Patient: sex F, age 62
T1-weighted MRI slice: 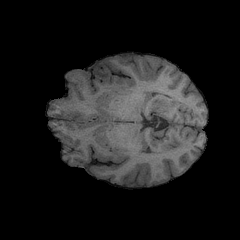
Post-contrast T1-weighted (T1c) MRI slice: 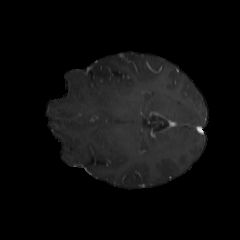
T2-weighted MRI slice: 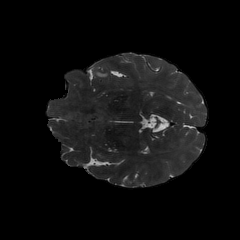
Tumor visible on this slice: yes
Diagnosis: Glioblastoma, IDH-wildtype
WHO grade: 4